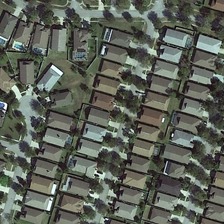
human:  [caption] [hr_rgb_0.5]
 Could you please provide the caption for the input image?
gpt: many buildings and green trees are in a dense residential area .

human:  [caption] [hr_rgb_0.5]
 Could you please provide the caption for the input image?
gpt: many buildings and green trees are in a dense residential area .

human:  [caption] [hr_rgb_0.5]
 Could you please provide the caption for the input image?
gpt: many buildings and green trees are in a dense residential area .

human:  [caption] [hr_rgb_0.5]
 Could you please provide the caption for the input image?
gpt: many buildings and green trees are in a dense residential area .

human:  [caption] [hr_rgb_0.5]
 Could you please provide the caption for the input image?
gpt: many buildings and green trees are in a dense residential area .